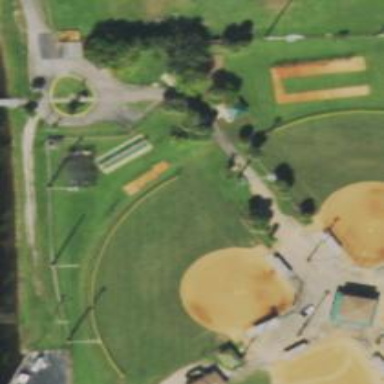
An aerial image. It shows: Baseball pitch for leisure land activities.